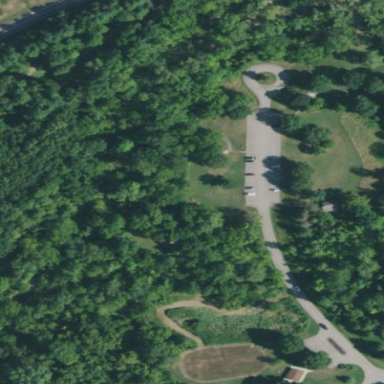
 perfect for leisurely sports activities."